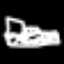
Label: bed